Question: I imported a project in my android studio and I am trying to edit the positioning of the buttons and some stuff of the GUI but I can't seem to find the design tab in the .xml file. Can someone please help me? Thanks
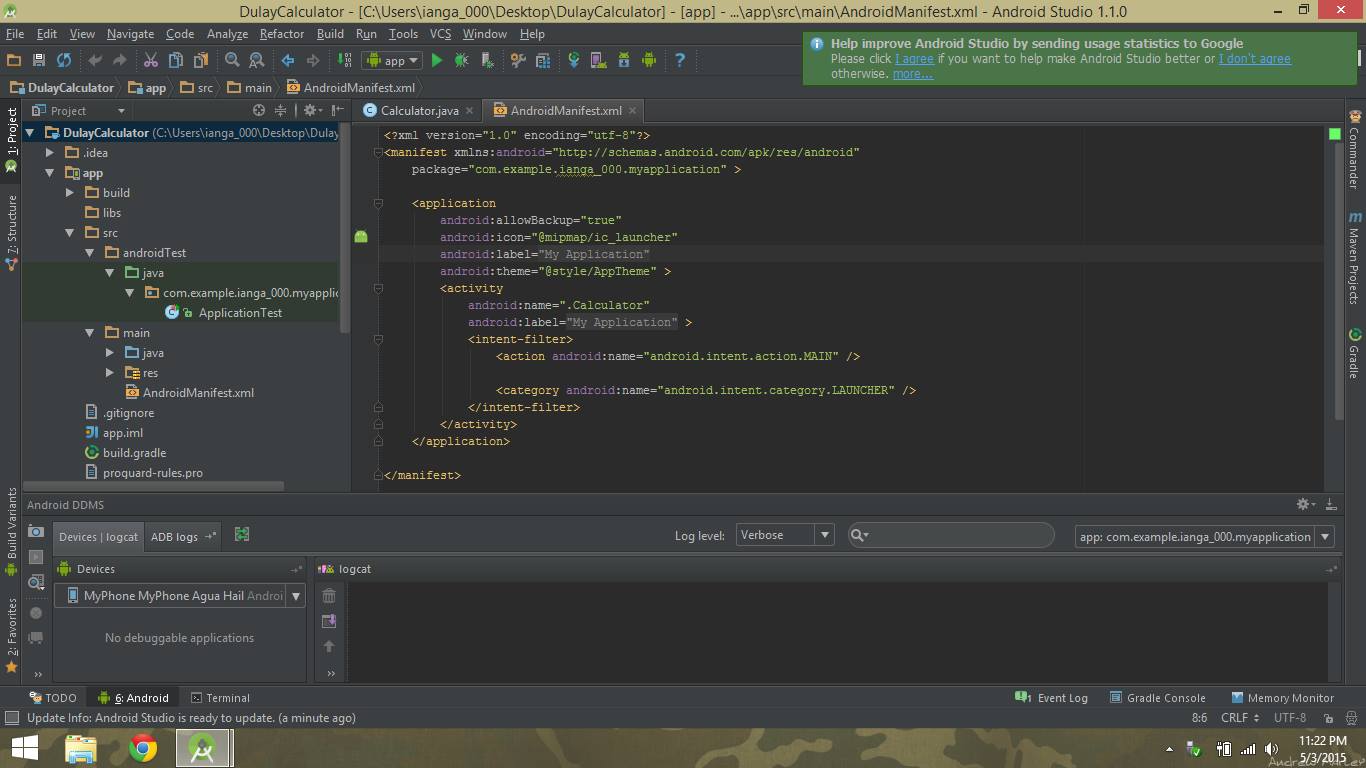
Answer: Many people suggest to restart 'IDE', but here is simplified way.
You can find the design tab -> View -> Tool Windows -> Design. See screenshot.

Found second way. Do you see the "Text" tab? Right click -> Select next/previous tab in multi-editor file. For me it switch from one tab to another.